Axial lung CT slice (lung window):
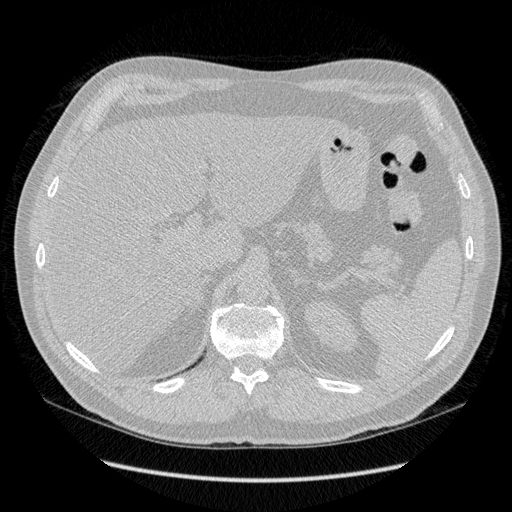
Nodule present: no